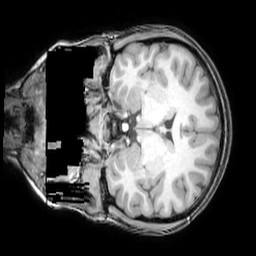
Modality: T1w
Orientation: coronal
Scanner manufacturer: philips
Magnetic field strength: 3 T
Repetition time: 0.008105 s
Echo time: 0.003714 s